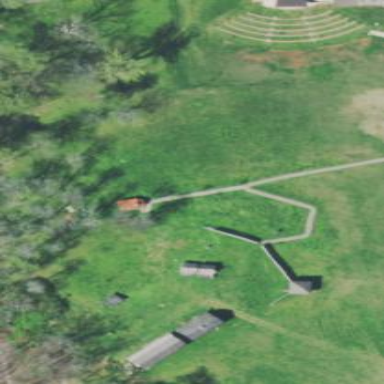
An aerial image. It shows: Historical fort.